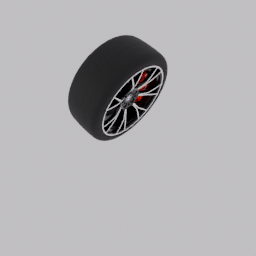
Label: mechanical